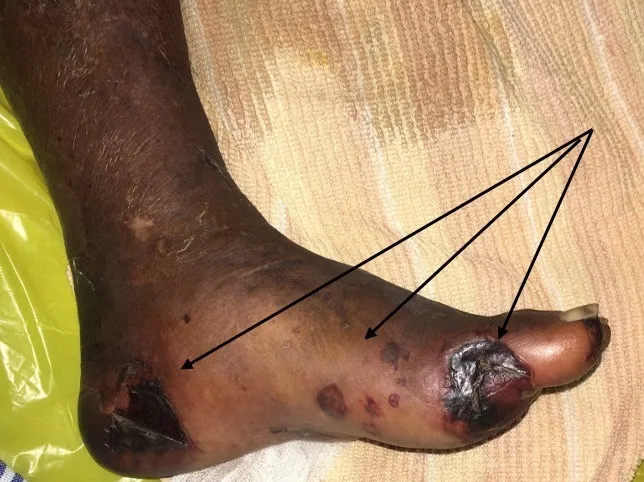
Discrete patchy gangrenous lesions in the left foot in keeping with distal thromboembolism 'Trash foot' (black arrows).
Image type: medical_photograph (skin_photograph)